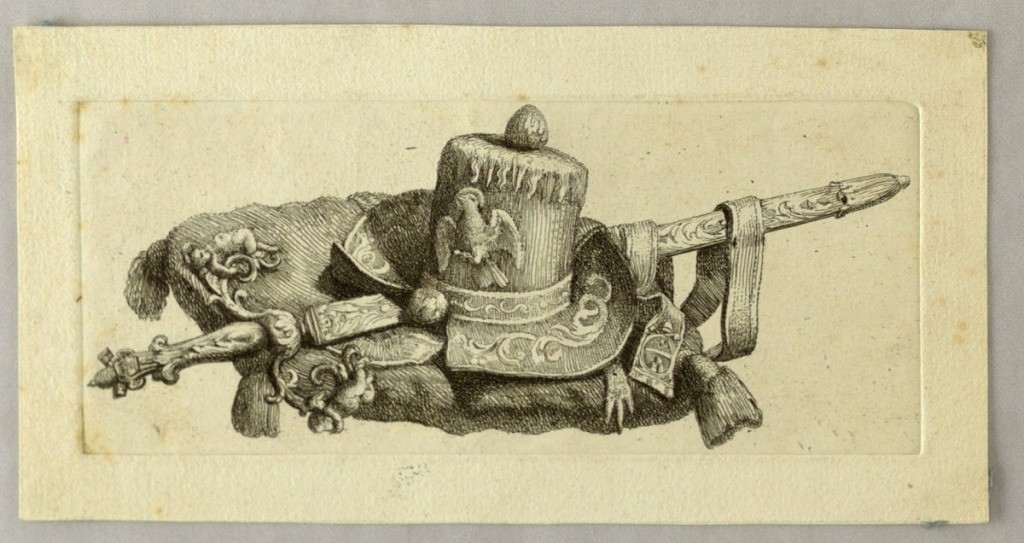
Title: Vignette, A Blessed Sword and Hat
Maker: Jakob Frey, Swiss, active Italy, 1681 - 1752
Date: ca. 1715
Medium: Etching on paper
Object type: Print
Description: Lying on a cushion. With the coat of arms of Pope Clement XI (1700-1721).